Question: I'm trying to make a widget to display posts by users on a social media platform, I have certain elements I want to include in the post, one of them being the external links he might have attached while creating the posts.
I want these links to be represented by rounded buttons(which I've managed to achieve through the use of ) and I want these ovals to be in a row spaced evenly from the center.

So far, the only way I've been able to space them out is by adding of a certain width. But this is not efficient for different posts may differ in the number of links and thus the number of Ovals. This would look messy then.
I have overlaid the row on top of the post's image(to which I've applied a to make the buttons visible) using a stack.
Here's my code
'''
class postTemplate extends StatelessWidget {
List <String> tags = ['tag1','tag2','tag3','tag4','tag5','tag6','tag7','tag8'];
@override
Widget build(BuildContext context) {
return Scaffold(
body: Column(
children: [
SizedBox(height: 150,),
Container(
height: 450,
child: Stack(
children: <Widget>[
Column(
mainAxisAlignment: MainAxisAlignment.start,
children: [
SizedBox(height: 20,),
Card(
elevation: 8.0,
shape: RoundedRectangleBorder(
borderRadius: BorderRadius.circular(32)
),
color: Colors.white,
child: Column(
mainAxisAlignment: MainAxisAlignment.start,
children: [
ListTile(
title: Padding(
padding: const EdgeInsets.only(left : 70.0),
child: Text("Username"),
),
subtitle: Padding(
padding: const EdgeInsets.only(top: 10.0,left: 80.0),
child: Text("Hello"),
),
),
Stack(
children: [
Container(
child: Container(
foregroundDecoration:BoxDecoration(
gradient: LinearGradient(
colors: [Colors.white, Colors.transparent],
begin: Alignment.bottomCenter,
end: Alignment.topCenter,
stops: [0, 0.3],
),),
child: Image(image: AssetImage('assets/images/modelPostImage.png'),fit: BoxFit.contain,)),
),
Positioned(
bottom: 10.0,
child: Row(
crossAxisAlignment: CrossAxisAlignment.center,
mainAxisAlignment: MainAxisAlignment.spaceEvenly,
children: [
SizedBox(width: 15,),
Container(
width: 56,
decoration: BoxDecoration(
shape: BoxShape.circle,
boxShadow: [
BoxShadow(
color: Colors.black,
blurRadius: 2.0,
spreadRadius: 1.0,
)
]
),
child: ClipOval(
child: Material(// button color
child: InkWell(
splashColor: Colors.red, // inkwell color
child: SizedBox(width: 56, height: 56, child:Image(
image: new AssetImage("assets/Icons/browser.jpg"),
width: 32,
height:32,
color: null,
fit: BoxFit.scaleDown,
),),
onTap: () {},
),
),
),
),
SizedBox(width: 15,),
Container(
width: 60,
decoration: BoxDecoration(
shape: BoxShape.circle,
boxShadow: [
BoxShadow(
color: Colors.black,
blurRadius: 2.0,
spreadRadius: 1.0,
)
]
),
child: ClipOval(
child: Material(// button color
child: InkWell(
splashColor: Colors.red, // inkwell color
child: SizedBox(width: 56, height: 56, child:Image(
image: new AssetImage("assets/Icons/browser.jpg"),
width: 32,
height:32,
color: null,
fit: BoxFit.scaleDown,
),),
onTap: () {},
),
),
),
),
SizedBox(width: 15,),
Container(
width: 60,
decoration: BoxDecoration(
shape: BoxShape.circle,
boxShadow: [
BoxShadow(
color: Colors.black,
blurRadius: 2.0,
spreadRadius: 1.0,
)
]
),
child: ClipOval(
child: Material(// button color
child: InkWell(
splashColor: Colors.red, // inkwell color
child: SizedBox(width: 56, height: 56, child:Image(
image: new AssetImage("assets/Icons/browser.jpg"),
width: 32,
height:32,
color: null,
fit: BoxFit.scaleDown,
),),
onTap: () {},
),
),
),
),
],
),
),
],
),
Container(
height: 44,
width: 350,
decoration: BoxDecoration(
borderRadius: BorderRadius.all(Radius.circular(22))
),
child: ListView.builder(
scrollDirection: Axis.horizontal,
itemCount: tags.length,
itemBuilder: (BuildContext context, int index){
return Container(
decoration: BoxDecoration(
borderRadius: BorderRadius.circular(22),
border: Border.all(color: Colors.black)
),
margin: EdgeInsets.only(right: 13, left: 13),
child: Padding(
padding: const EdgeInsets.only(
top: 10.0, bottom: 5.0, right: 20, left:20
),
child: Text(tags[index],
style: TextStyle(
color: Colors.black
),),
),
);
},
),
),
],
),
)
],
),
CircleAvatar(
radius: 42,
backgroundImage: AssetImage('assets/Icons/profileLogo.jpg')
)
],
),
),
],
),
);
}
}
'''
Any help would be appreciated.
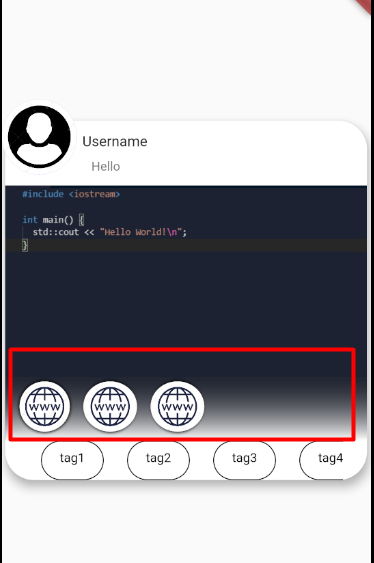
Answer: Wrap with a container and give it full width and remove sizing
'''
Positioned(
bottom: 10.0,
child: Container(
width:MediaQuery.of(context).size.width,
child :Row(
crossAxisAlignment: CrossAxisAlignment.center,
mainAxisAlignment: MainAxisAlignment.spaceEvenly,
children: [
Container(
width: 56,
decoration: BoxDecoration(
shape: BoxShape.circle,
boxShadow: [
BoxShadow(
color: Colors.black,
blurRadius: 2.0,
spreadRadius: 1.0,
)
]
),
child: ClipOval(
child: Material(// button color
child: InkWell(
splashColor: Colors.red, // inkwell color
child: SizedBox(width: 56, height: 56, child:Image(
image: new AssetImage("assets/Icons/browser.jpg"),
width: 32,
height:32,
color: null,
fit: BoxFit.scaleDown,
),),
onTap: () {},
),
),
),
),
Container(
width: 60,
decoration: BoxDecoration(
shape: BoxShape.circle,
boxShadow: [
BoxShadow(
color: Colors.black,
blurRadius: 2.0,
spreadRadius: 1.0,
)
]
),
child: ClipOval(
child: Material(// button color
child: InkWell(
splashColor: Colors.red, // inkwell color
child: SizedBox(width: 56, height: 56, child:Image(
image: new AssetImage("assets/Icons/browser.jpg"),
width: 32,
height:32,
color: null,
fit: BoxFit.scaleDown,
),),
onTap: () {},
),
),
),
),
Container(
width: 60,
decoration: BoxDecoration(
shape: BoxShape.circle,
boxShadow: [
BoxShadow(
color: Colors.black,
blurRadius: 2.0,
spreadRadius: 1.0,
)
]
),
child: ClipOval(
child: Material(// button color
child: InkWell(
splashColor: Colors.red, // inkwell color
child: SizedBox(width: 56, height: 56, child:Image(
image: new AssetImage("assets/Icons/browser.jpg"),
width: 32,
height:32,
color: null,
fit: BoxFit.scaleDown,
),),
onTap: () {},
),
),
),
),
],
),
),
),
],
),
'''